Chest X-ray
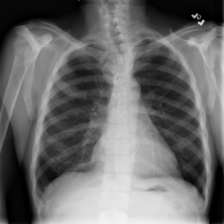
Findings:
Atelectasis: negative
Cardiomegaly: negative
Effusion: negative
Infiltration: negative
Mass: negative
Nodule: negative
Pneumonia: negative
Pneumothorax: negative
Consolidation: negative
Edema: negative
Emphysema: negative
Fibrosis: negative
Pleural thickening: negative
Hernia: negative